Interaction volume radius: 5 \u00c5
Interaction volume height: 40 \u00c5
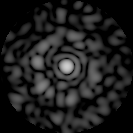
Disorder parameter: 0.8279